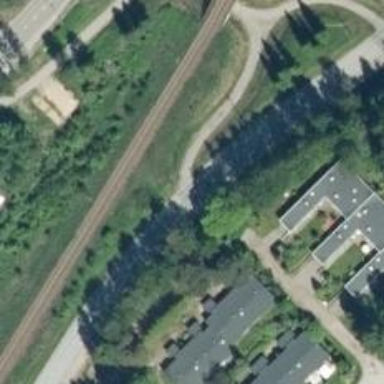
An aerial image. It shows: Uncontrolled crossing on the road.